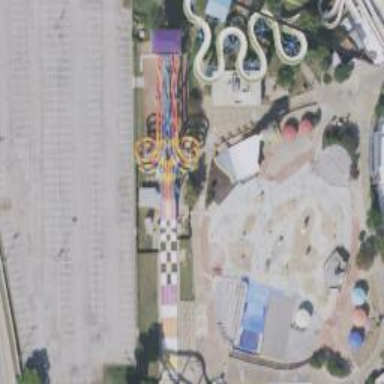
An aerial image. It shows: Water slide attraction.